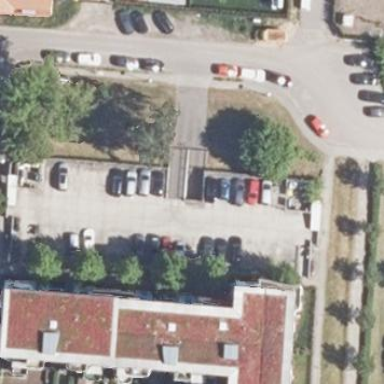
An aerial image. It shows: Multi-storey parking facility.